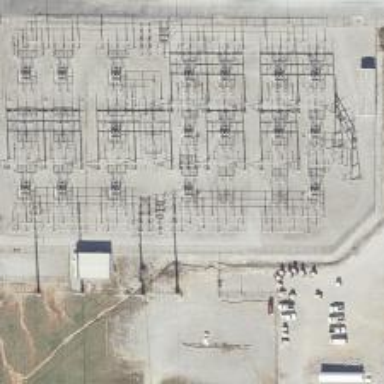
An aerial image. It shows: Switch for power supply.